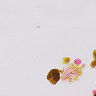
Metastatic tissue present: no